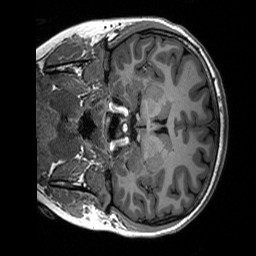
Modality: T1w
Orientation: coronal
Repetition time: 8 s
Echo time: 0.066 s